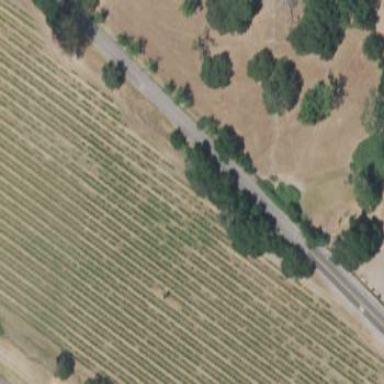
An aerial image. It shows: Vineyard where grapes are grown.